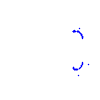
Particle: kaon